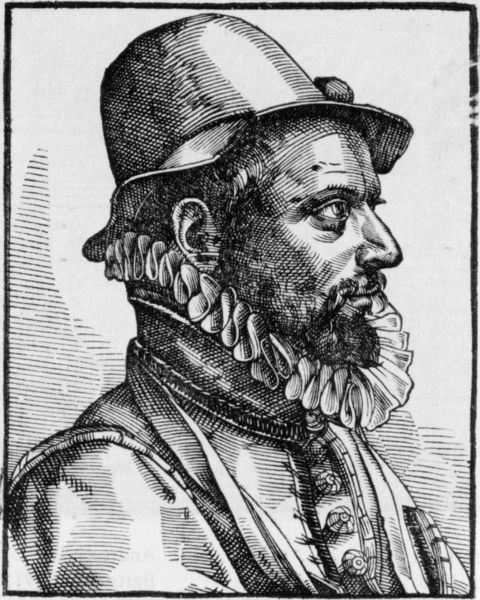
Titel: Bildnis des Johann Fischart
Künstler: Christof Murer
Institution: (Seriendruck)
Schlagwörter: kopf, mann, schatten, weiß, grau, hut, licht, mund, nase, ohr, profil, schwarz, stirn, zeichnung, blick, schleife, anzug, bart, hemd, jacke, jung, kappe, augen, falten, kleidung, kragen, mensch, rahmen, vollbart, ärmel, bildnis, hals, halskrause, portrait, porträt, auge, haare, mantel, reich, kaufmann, kinn, knopf, lippen, schulter, holzschnitt, grafik, graphik, linien, rand, halstuch, seitenansicht, metall, deutsch, rüschen, wange, knöpfe, kinnbart, schnauzbart, ziegenbart, krempe, wimpern, striche, buch, kohle, druck, schraffur, schraffuren, radierung, schrafur, stich, kupfer, seite, schwarzweiß, uniform, strin, bleistift, helm, stehkragen, krause, bekleidung, pupille, spitzbart, braue, litographie, schläfe, jüngling, wangenknochen, junger mann, männlich, mittelalter, adliger, dürer, bänder, kupferstich, rennaissance, schwaz, stick, borten, nähte, inquisition, rüschenkragen, naenflügel, viertelfigur, goltzius